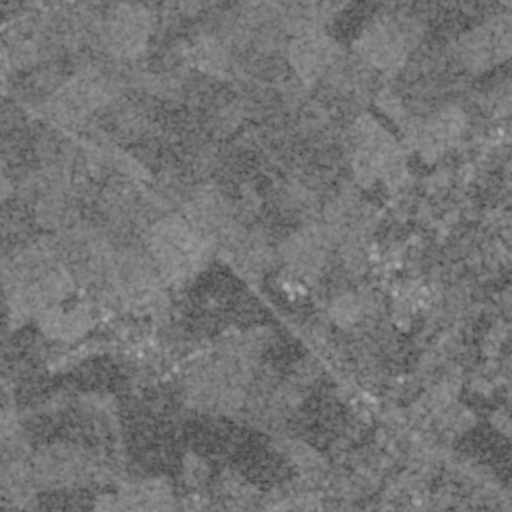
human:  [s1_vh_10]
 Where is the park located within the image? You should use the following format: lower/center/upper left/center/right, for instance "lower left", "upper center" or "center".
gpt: The park is located in the center right of the image.
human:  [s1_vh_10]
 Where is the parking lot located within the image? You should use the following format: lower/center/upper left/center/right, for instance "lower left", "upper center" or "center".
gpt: The parking lot is located in the lower right of the image.
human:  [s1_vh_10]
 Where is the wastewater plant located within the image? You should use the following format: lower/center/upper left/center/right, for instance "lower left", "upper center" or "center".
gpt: The wastewater plant is located in the lower right of the image.
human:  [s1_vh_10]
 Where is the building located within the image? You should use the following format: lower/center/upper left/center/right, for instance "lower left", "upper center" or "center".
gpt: There is no building in the image.

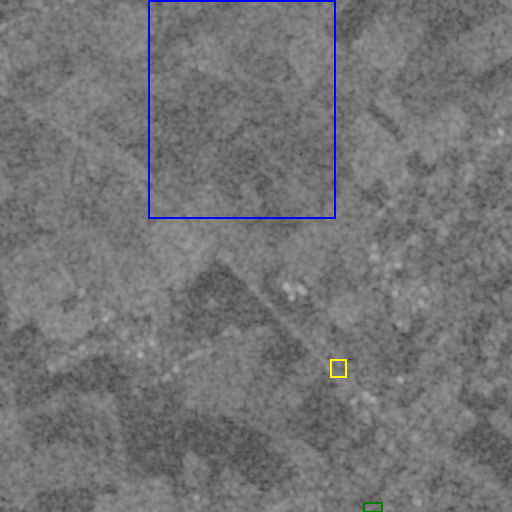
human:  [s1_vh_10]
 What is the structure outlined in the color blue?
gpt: The structure outlined in blue is a crop field.
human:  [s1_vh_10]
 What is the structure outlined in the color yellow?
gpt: The structure outlined in yellow is a parking lot.
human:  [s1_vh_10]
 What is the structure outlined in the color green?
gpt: The structure outlined in green is a wastewater plant.
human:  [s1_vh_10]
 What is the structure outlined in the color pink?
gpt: There is no pink outline.